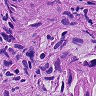
Metastatic tissue present: yes